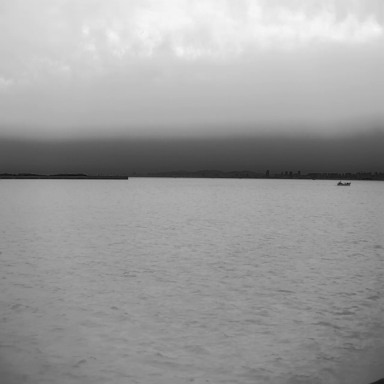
There are five bulk_carriers in the infrared image.